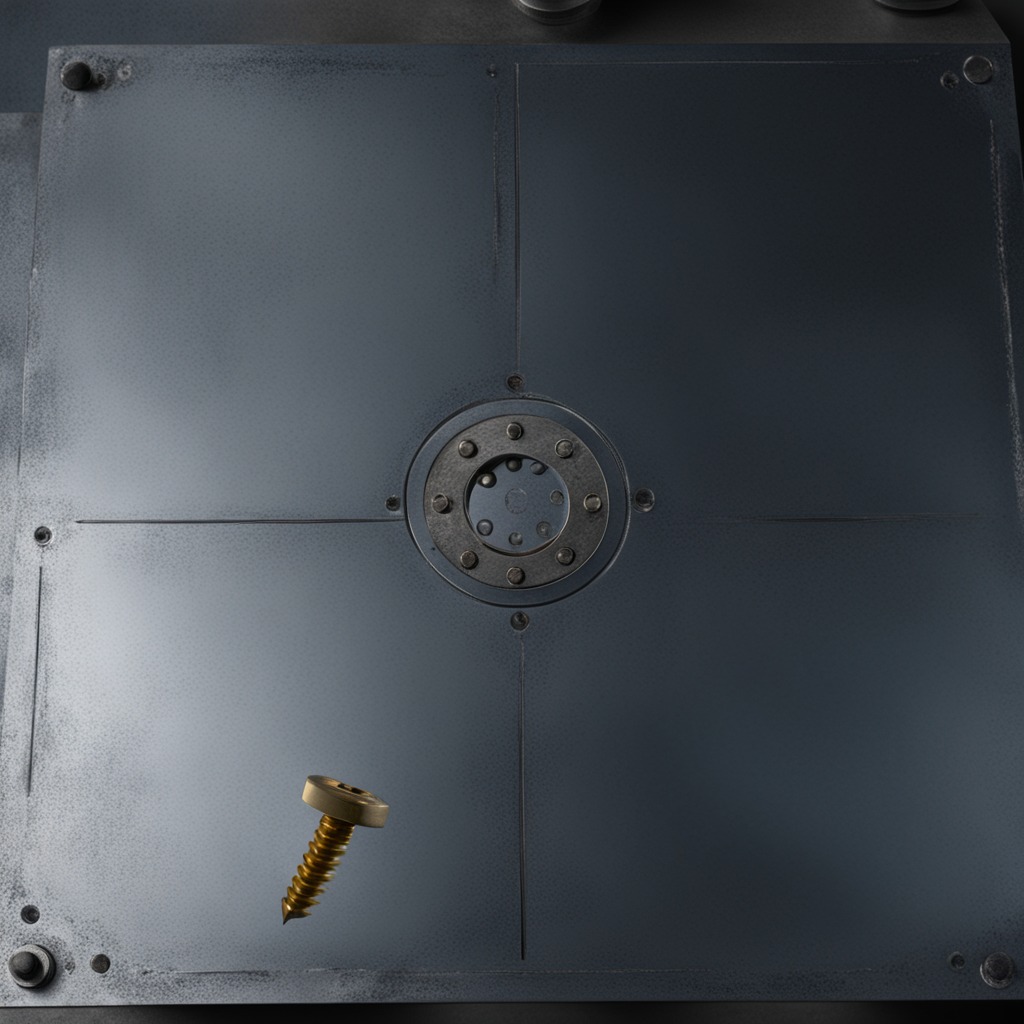
A metal screw is lying on a cold steel table in a mining workshop.